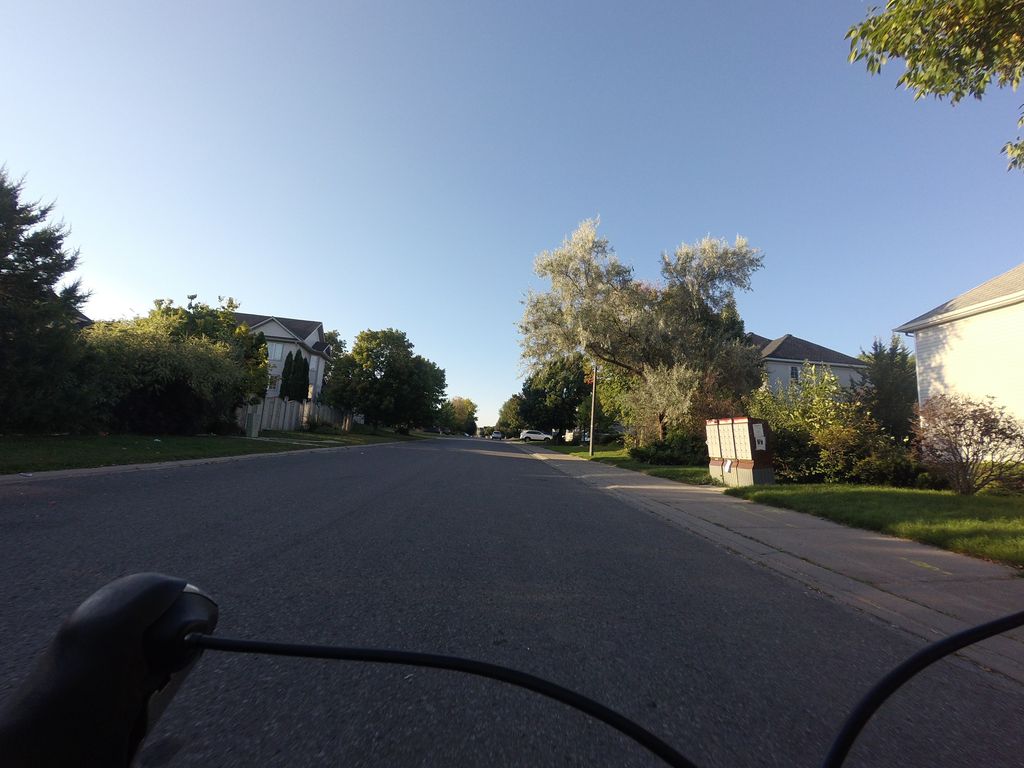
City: ottawa-gatineau